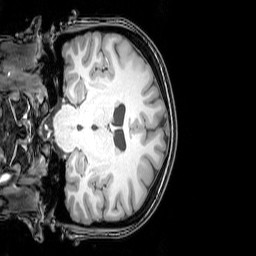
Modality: T1w
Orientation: coronal
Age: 24
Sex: female
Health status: healthy
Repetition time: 0.081 s
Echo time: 0.037 s